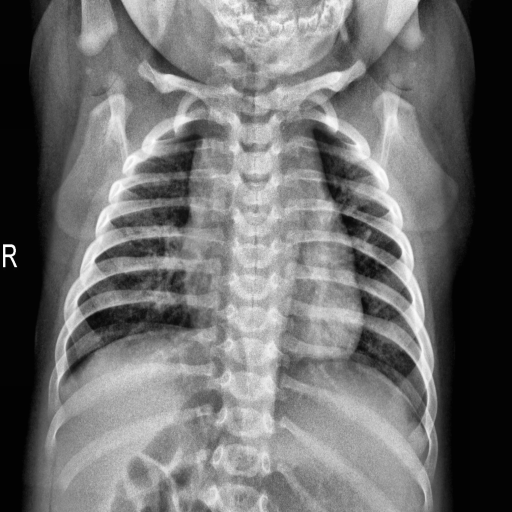
Finding: NORMAL